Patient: sex M, age 57
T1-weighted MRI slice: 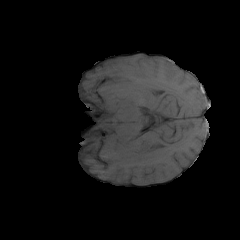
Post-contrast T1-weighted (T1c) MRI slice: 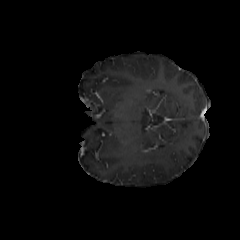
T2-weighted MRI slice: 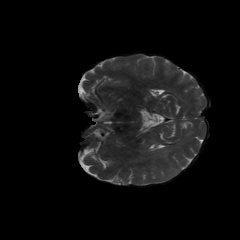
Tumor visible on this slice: yes
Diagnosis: Glioblastoma, IDH-wildtype
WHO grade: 4